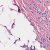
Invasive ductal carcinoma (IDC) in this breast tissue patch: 1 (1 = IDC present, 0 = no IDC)